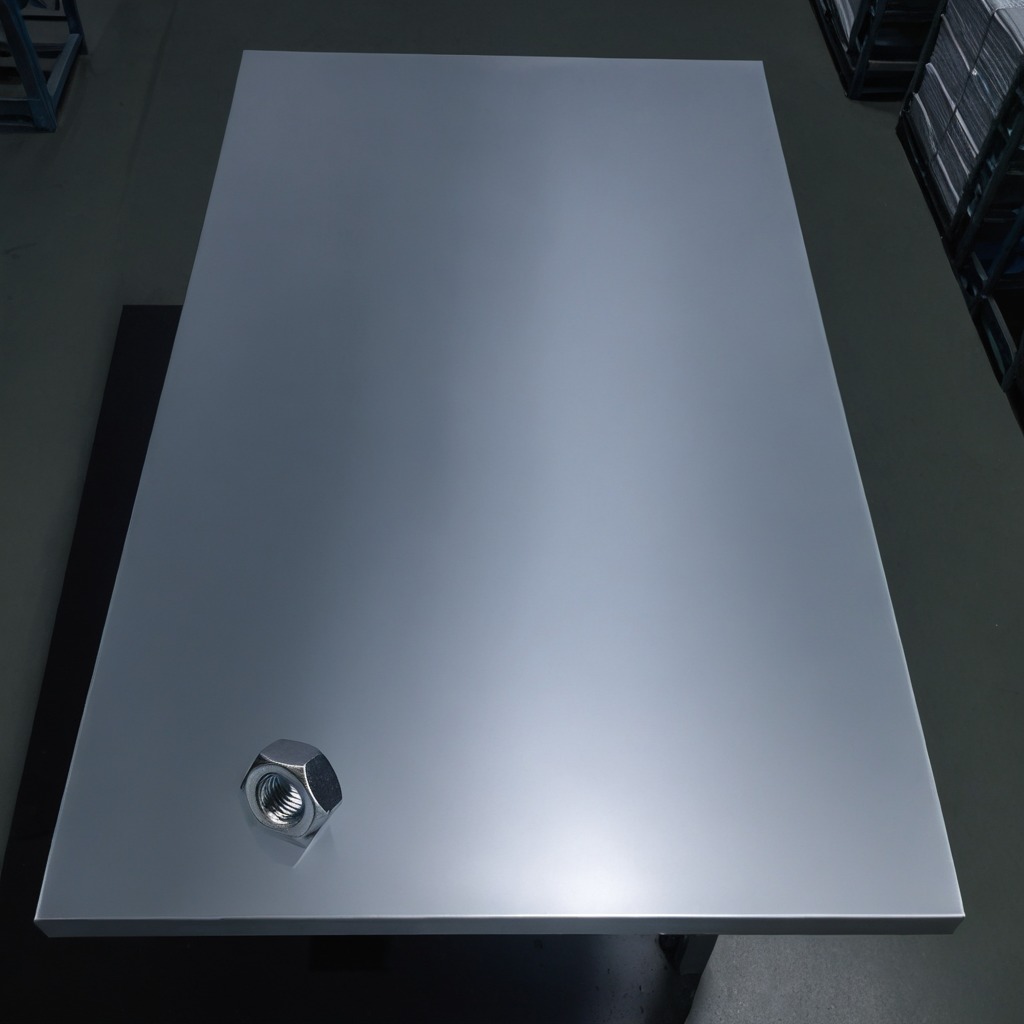
A metal nut lies on a clean empty table in a basement in the evening.